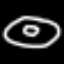
Label: donut